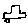
Label: car